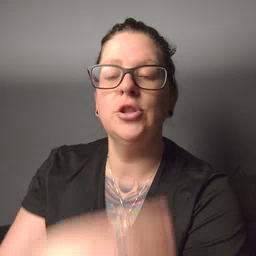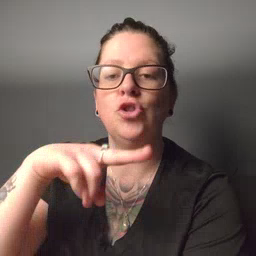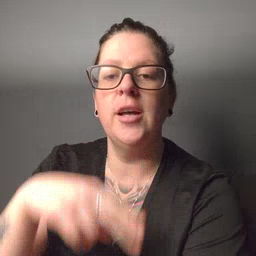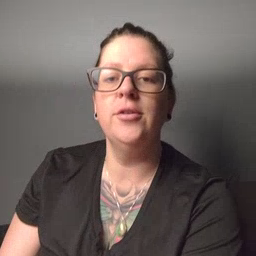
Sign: chair